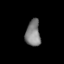
Tissue: lung
Cell type: Fibroblasts
Senescence score: 0.5938
Nuclear area (px): 384
Mean DAPI intensity: 127.672